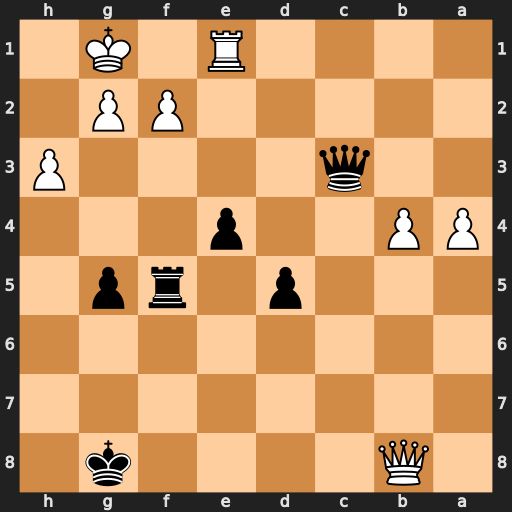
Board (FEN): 1Q4k1/8/8/3p1rp1/PP2p3/2q4P/5PP1/4R1K1
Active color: b
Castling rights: -
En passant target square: -
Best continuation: Rf8 Qd6 Qxe1+